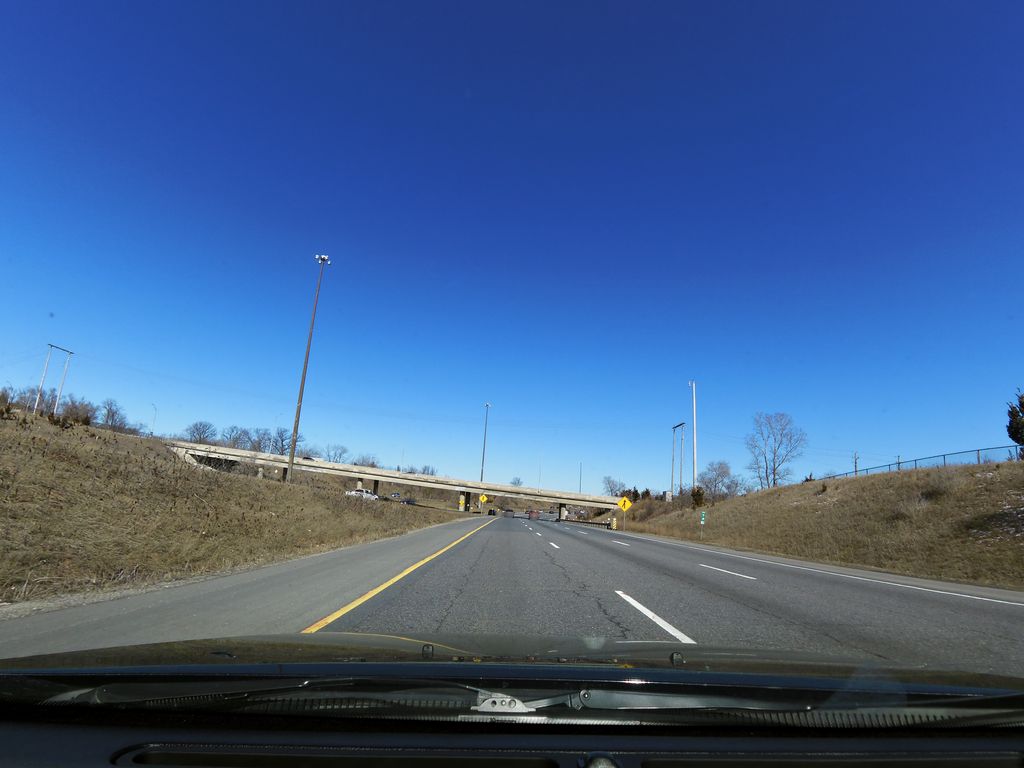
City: hamilton